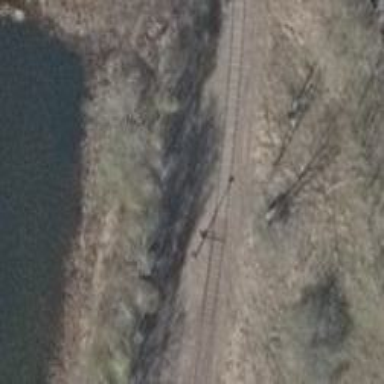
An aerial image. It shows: Railway switch.